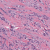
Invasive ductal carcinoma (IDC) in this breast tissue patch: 1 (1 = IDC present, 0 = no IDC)